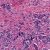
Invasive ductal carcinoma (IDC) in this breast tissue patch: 1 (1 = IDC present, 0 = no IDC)